Current action and preconditions to check: trajectory_clear

Your task: For each precondition in the list above, predict whether it will hold at this action.

Consider the current scene as observed from the mobile robot's camera, and analyze the predicted future states of all dynamic agents (e.g., people, animals, vehicles, or any moving entities) within the NEXT SECOND.

IMPORTANT: Only answer "very likely" if you are absolutely certain—based on strong, clear evidence—that a dynamic agent will violate the precondition in the predicted future state. Do NOT answer "very likely" for unlikely, ambiguous, or low-probability risks.

Ask yourself for each precondition: Is there a high probability, with clear and convincing evidence, that the predicted future states of any dynamic agent will interfere with the predicted future state of the currently executing action within the NEXT SECOND, causing that precondition to fail?

Assess the risk level based on these predictions. Use "likely" or "very likely" if motions create a clear risk of interference.

Use "neutral" or "improbable" if agents are nearby but their predicted paths are clearly diverging or non-conflicting.

Failure Risk Categories: "very improbable", "improbable", "neutral", "likely", "very likely"

Answer Format: Output ONLY the probability_of_failure value from these categories: "very improbable", "improbable", "neutral", "likely", "very likely"

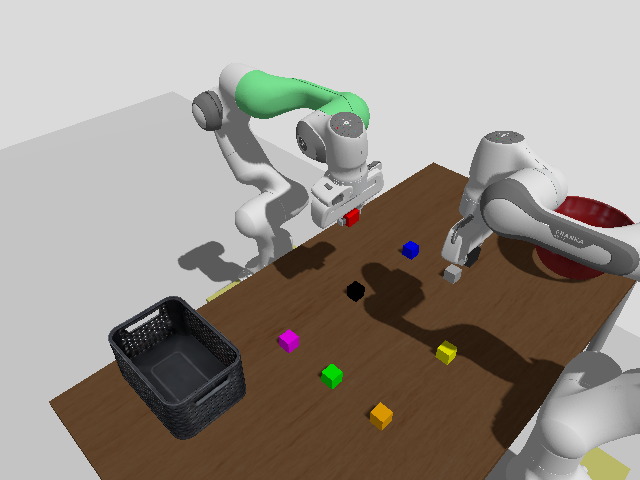

Answer: very improbable